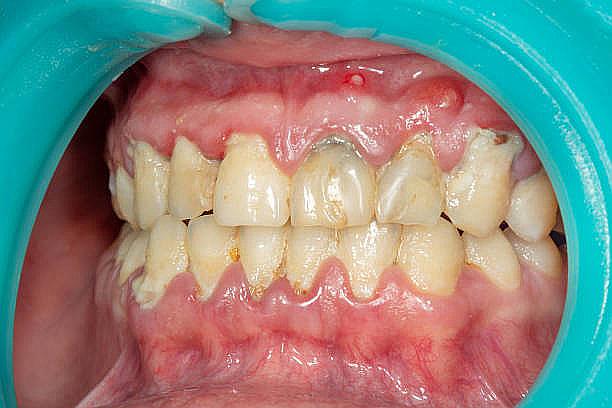
Condition: Gingivitis